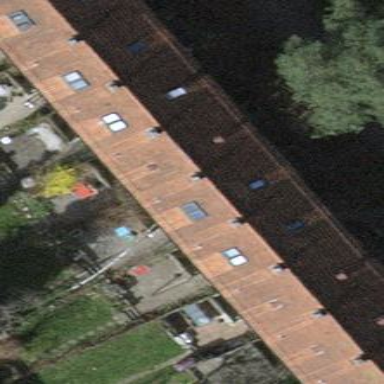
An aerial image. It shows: Beige house with gabled roof covered in roof tiles of orangered color. The roof is oriented across the building.